Question: I am installing SharePoint on windows 7 as a standalone using ServerFarm
So i m using a standalone server so i do not have a domain account. When i m using command shell to create database it is giving me following error
I also off windows firewall but no solution if you have any solution please help me
Regards
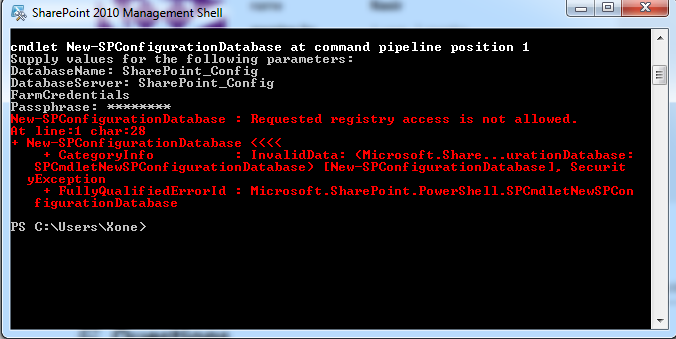
Answer: Run the shell as Administrator (right-click -> Run As administrator)